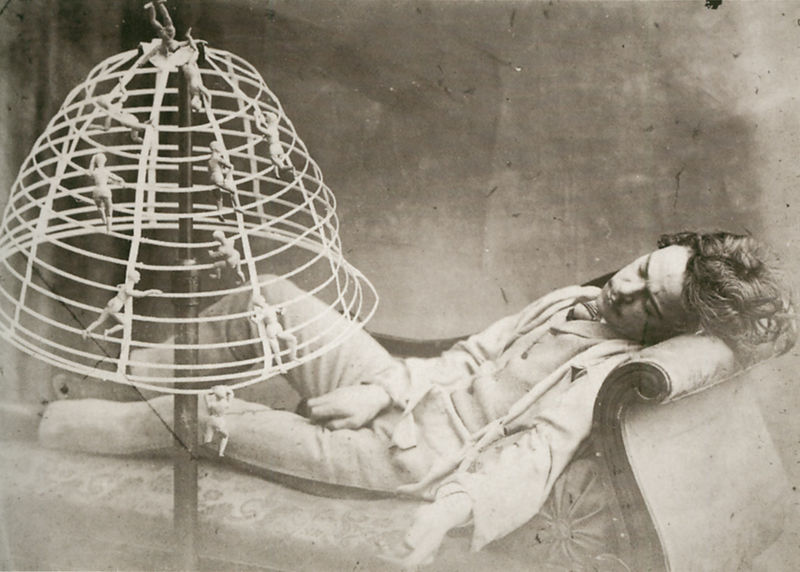
Titel: Le rêve
Künstler: Oscar G. Rejlander
Schlagwörter: hand, mann, weiß, menschen, lampe, schwarz, alt, hose, jacke, wand, augen, mensch, tot, gitter, gewand, haare, beine, schlafen, sepia, bett, foto, fotografie, schwarzweiss, kunst, liege, jüngling, ottomane, käfig, klettern, rausch, mobile, opium